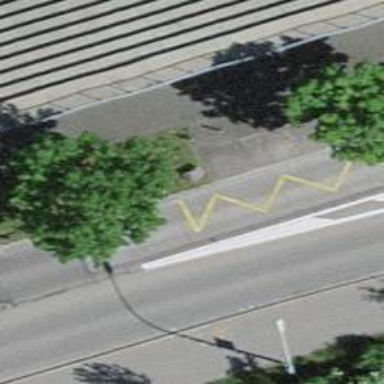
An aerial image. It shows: Bollard barrier.